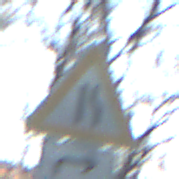
Verkehrszeichen: EinseitigVerengteFahrbahnRechts
Zusatzzeichen unten: RichtungsangabeDurchPfeile5
Umgebung: Outdoor, Nature
Tageszeit: SunriseSunset
Wetter: Clear
Licht: Natural
Jahreszeit: Winter
Kontrast: LowContrast